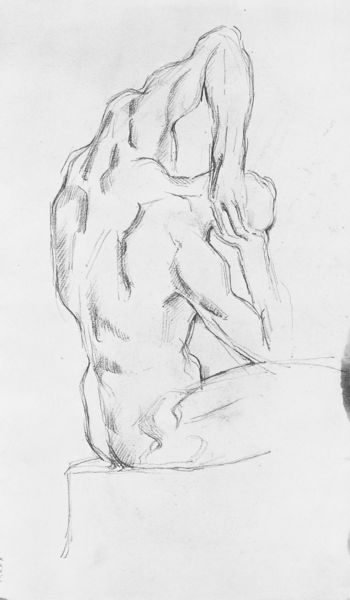
Titel: nach l’Écorché (Skizzenbuch A.I.C. S. 36)
Künstler: Paul Cézanne
Institution: Chicago, The Art Institute
Schlagwörter: akt, kopf, mann, nackt, weiß, sitzen, rücken, schwarz, skizze, zeichnung, blick, arme, sockel, stein, hände, sitzend, blatt, schultern, skulptur, beine, bein, gesäß, hintern, rückenansicht, grafik, silhouette, dehnen, muskeln, hinterkopf, oberschenkel, knochen, kohle, rückenakt, seite, schwarzweiß, bleistift, entwurf, verschränkt, muskel, strecken, po, rückenportrait, verdrehen, sitzehn